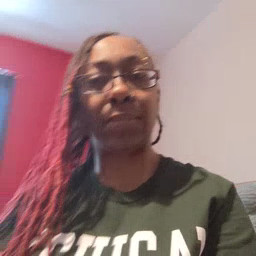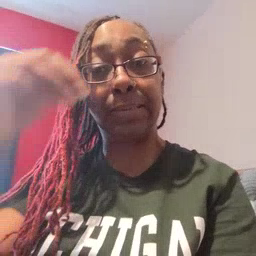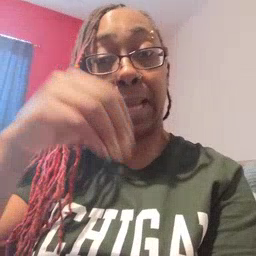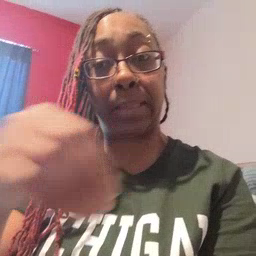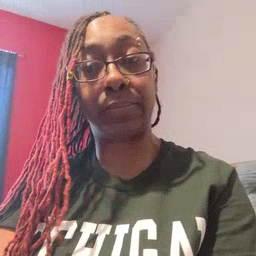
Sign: night